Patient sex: F
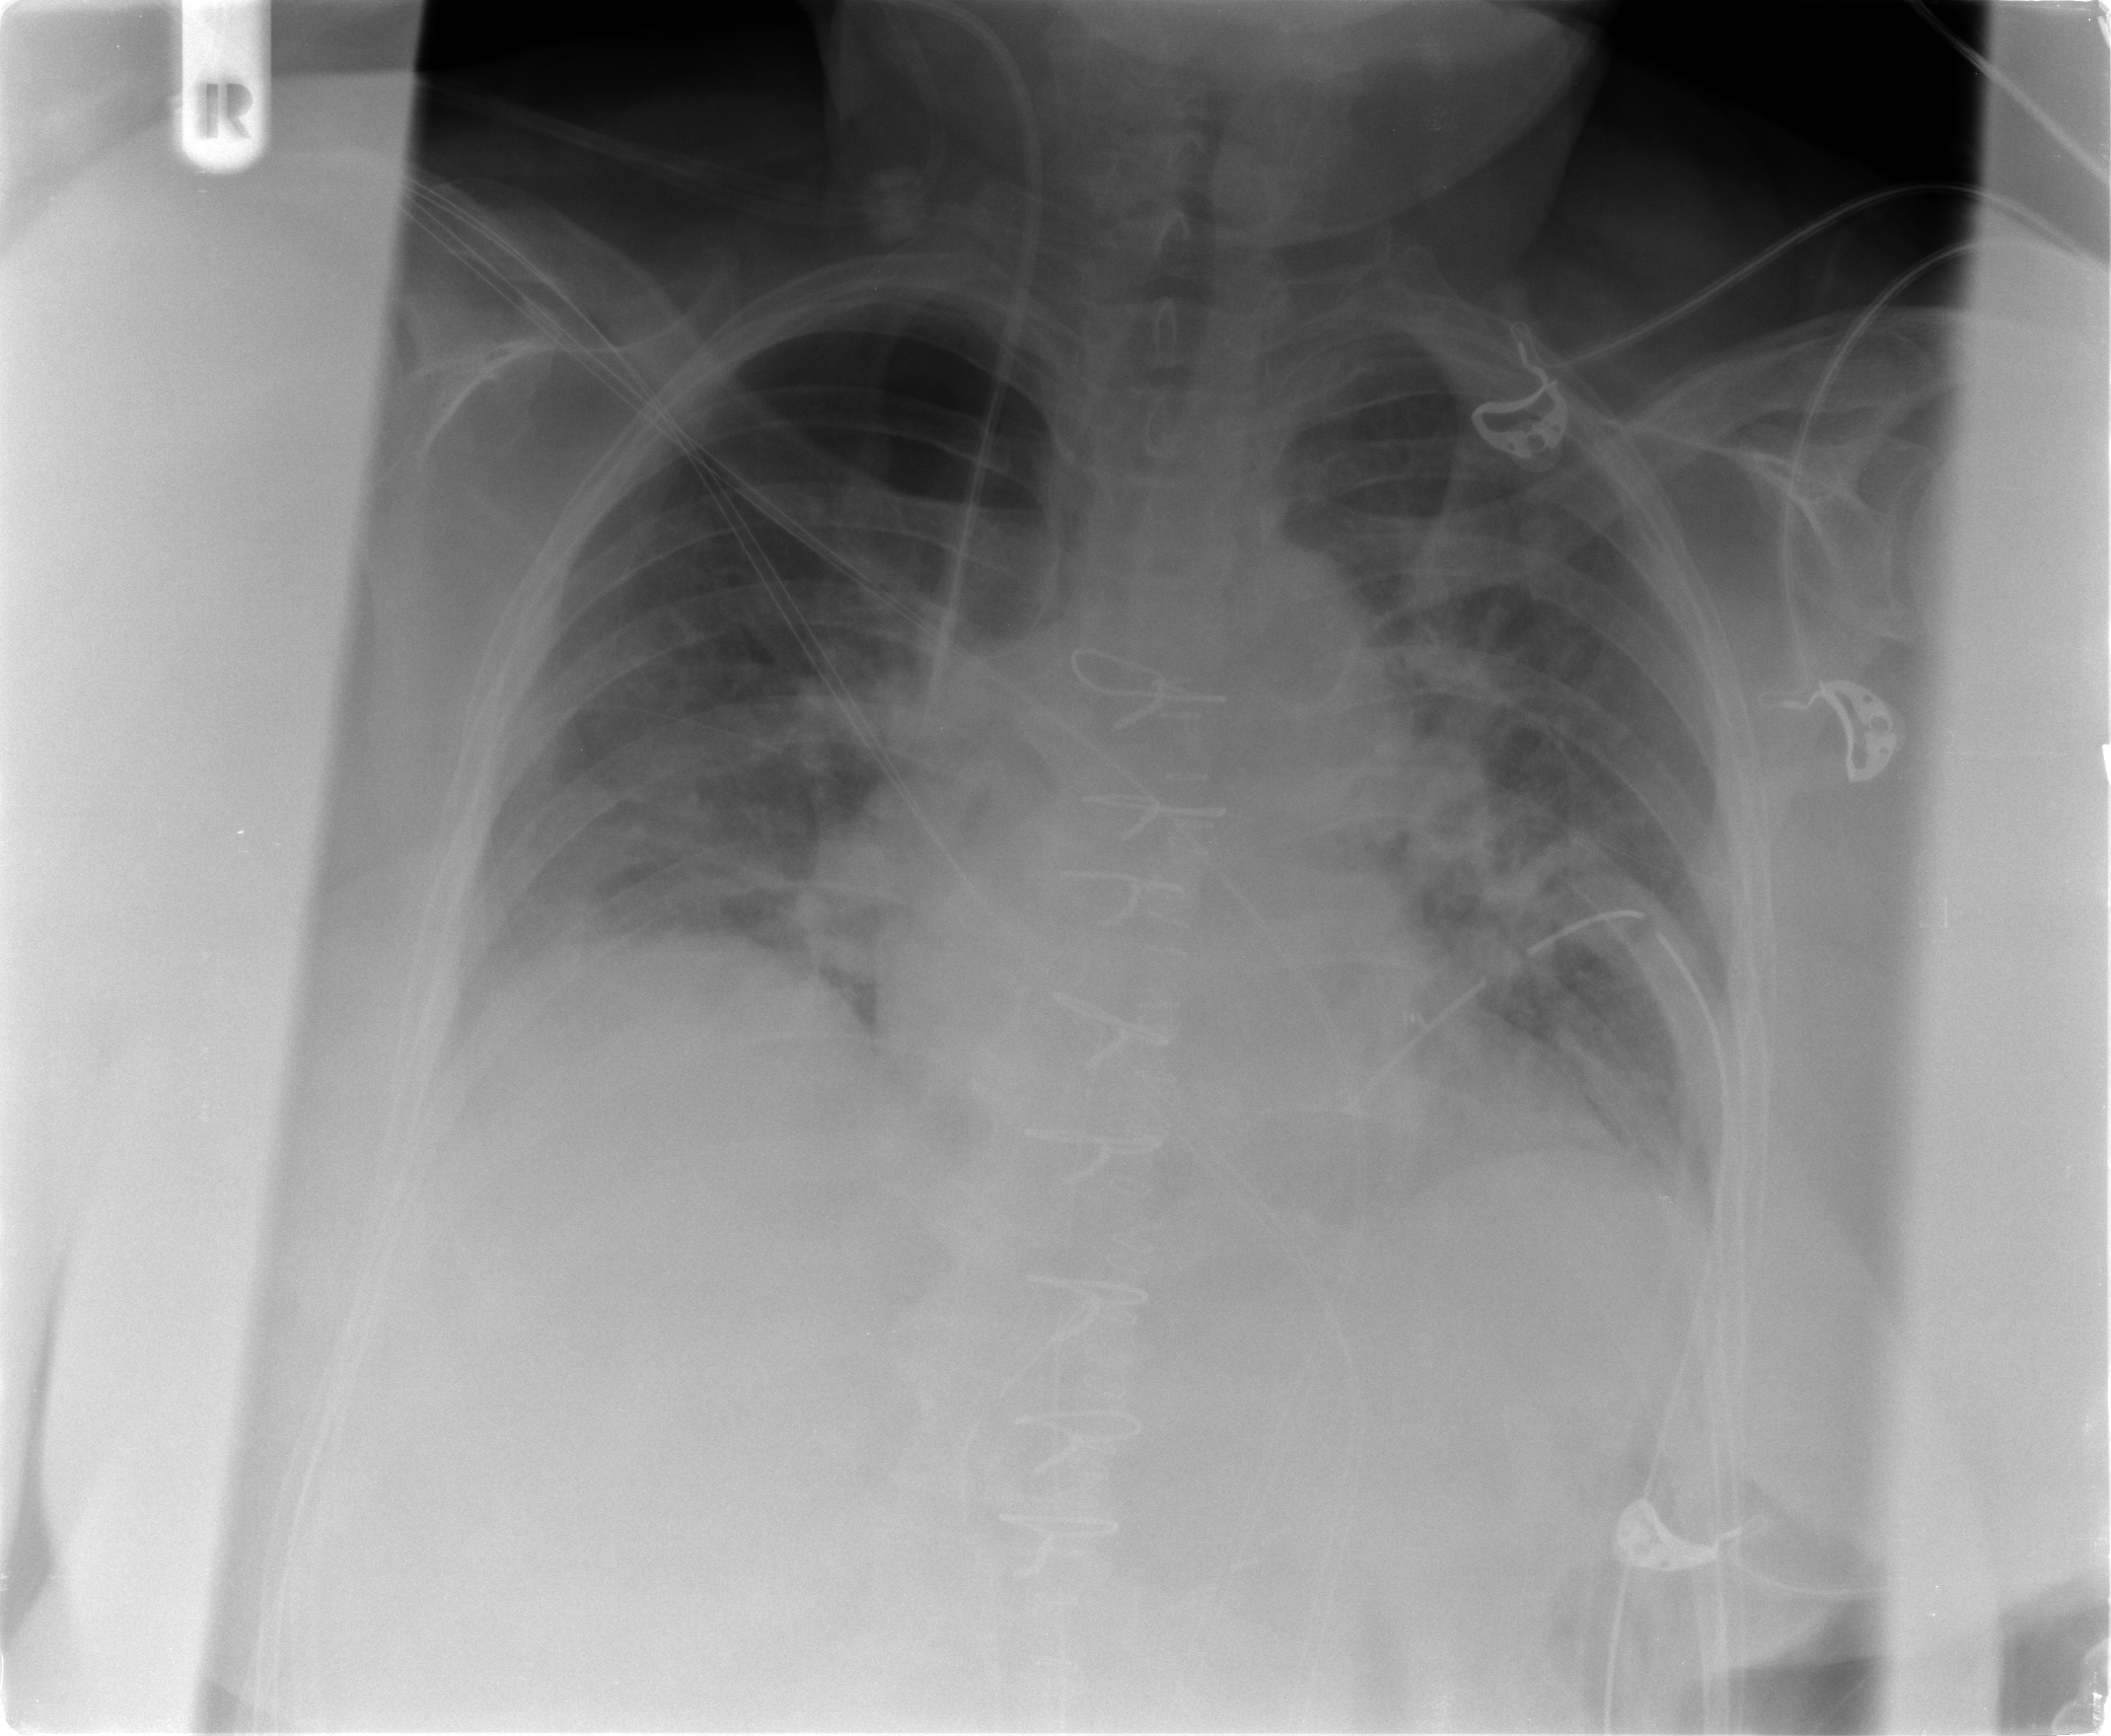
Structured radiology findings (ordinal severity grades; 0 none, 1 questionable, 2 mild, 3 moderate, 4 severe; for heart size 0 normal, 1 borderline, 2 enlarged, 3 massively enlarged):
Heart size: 1
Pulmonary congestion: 2
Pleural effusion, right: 1
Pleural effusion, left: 0
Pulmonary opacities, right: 0
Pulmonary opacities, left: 1
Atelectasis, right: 2
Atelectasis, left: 2